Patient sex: M
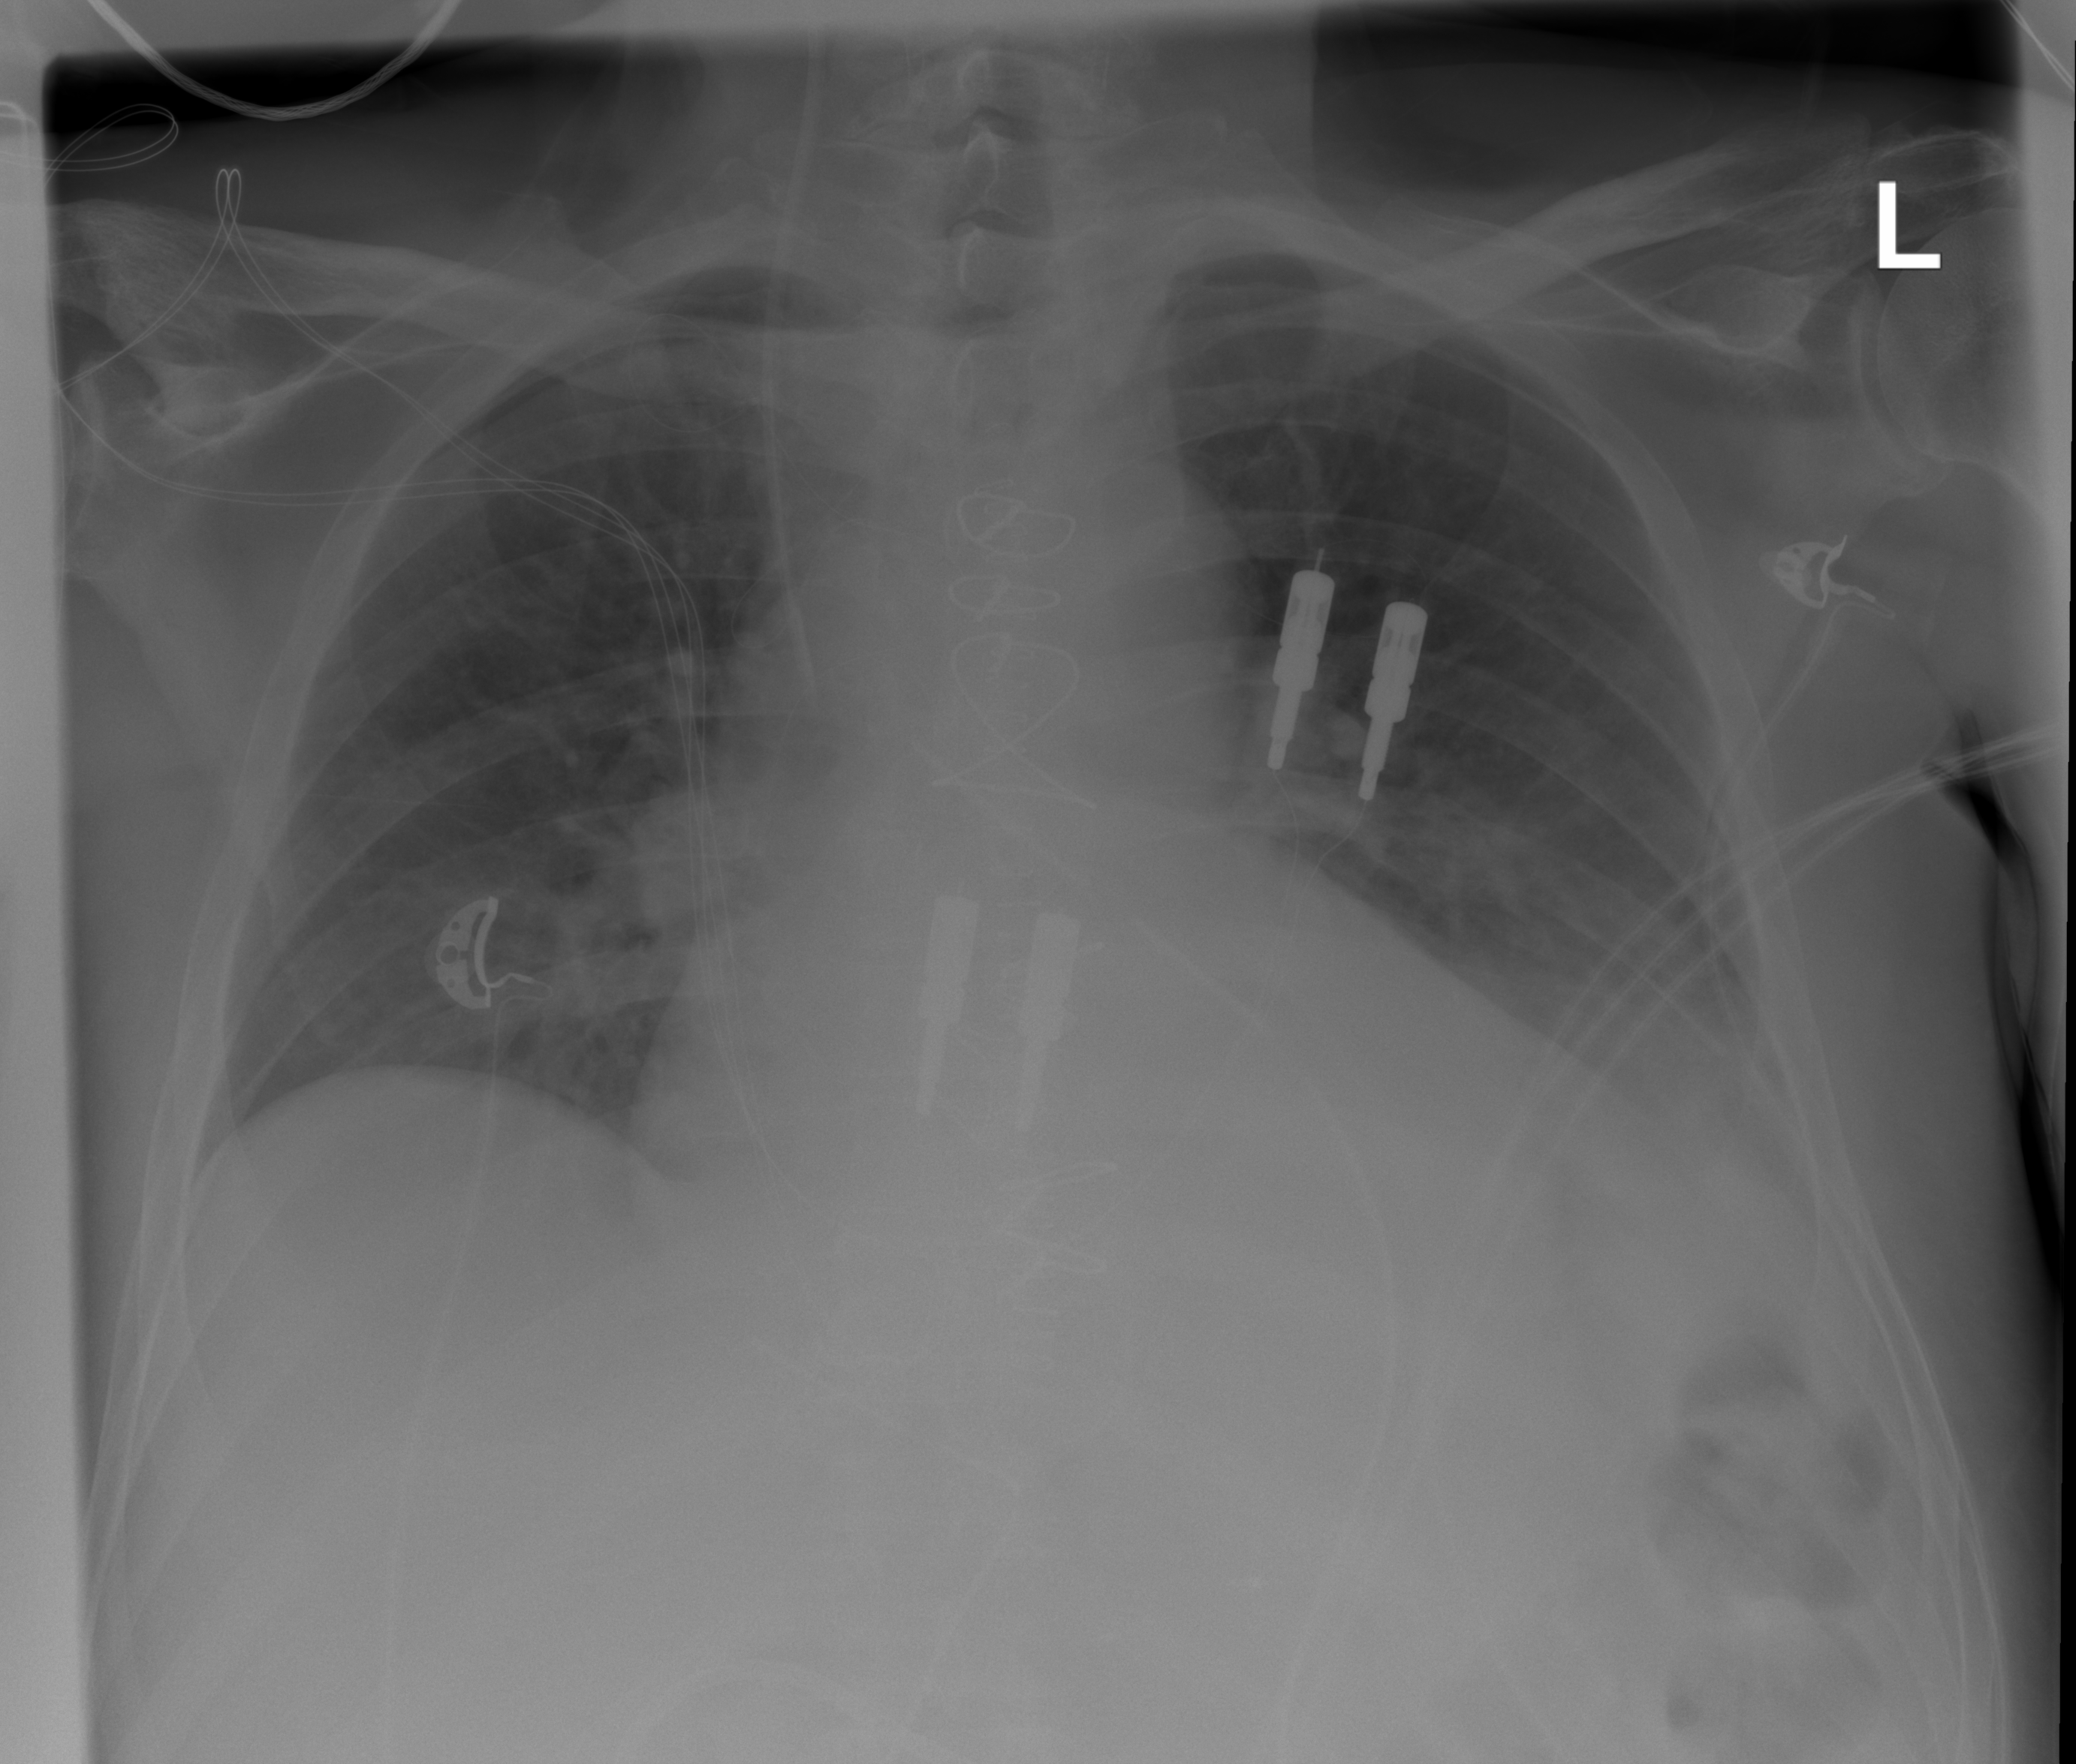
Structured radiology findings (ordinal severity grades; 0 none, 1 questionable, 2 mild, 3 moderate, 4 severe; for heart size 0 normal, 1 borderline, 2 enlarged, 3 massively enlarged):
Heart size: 2
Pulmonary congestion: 0
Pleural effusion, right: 0
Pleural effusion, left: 2
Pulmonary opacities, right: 0
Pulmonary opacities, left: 0
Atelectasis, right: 0
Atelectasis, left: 2